RGB frame:
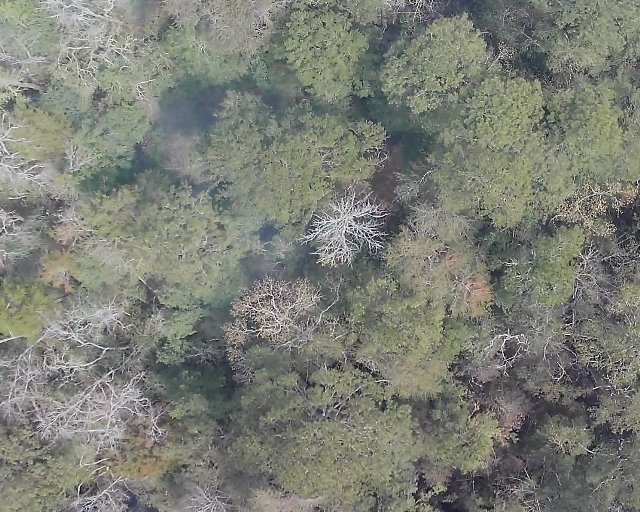
Thermal frame:
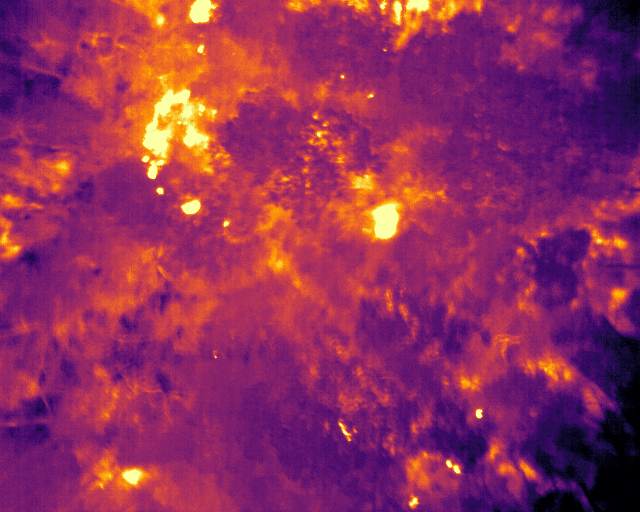
Captured: 2026-02-26 03:41:04
Pixels at or above 80 °C: 384 (fraction of frame: 0.001172)